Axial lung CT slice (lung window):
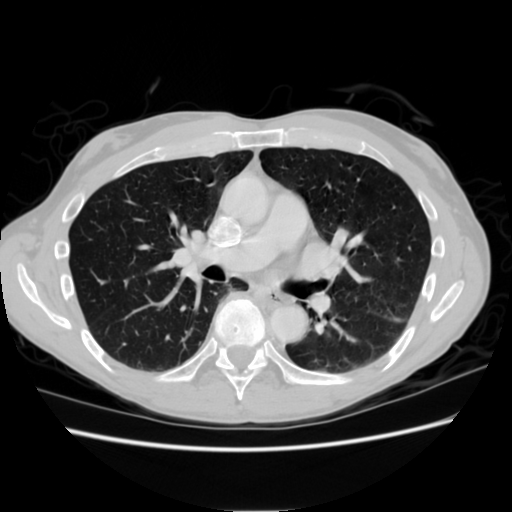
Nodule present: no